Question: Find the horizontal coordinate of the first time the ball hits the ground. The result is rounded down to the nearest integer. Note that when a collision occurs, there is no horizontal energy loss, and the vertical speed is reduced to 0.9 times the original speed.
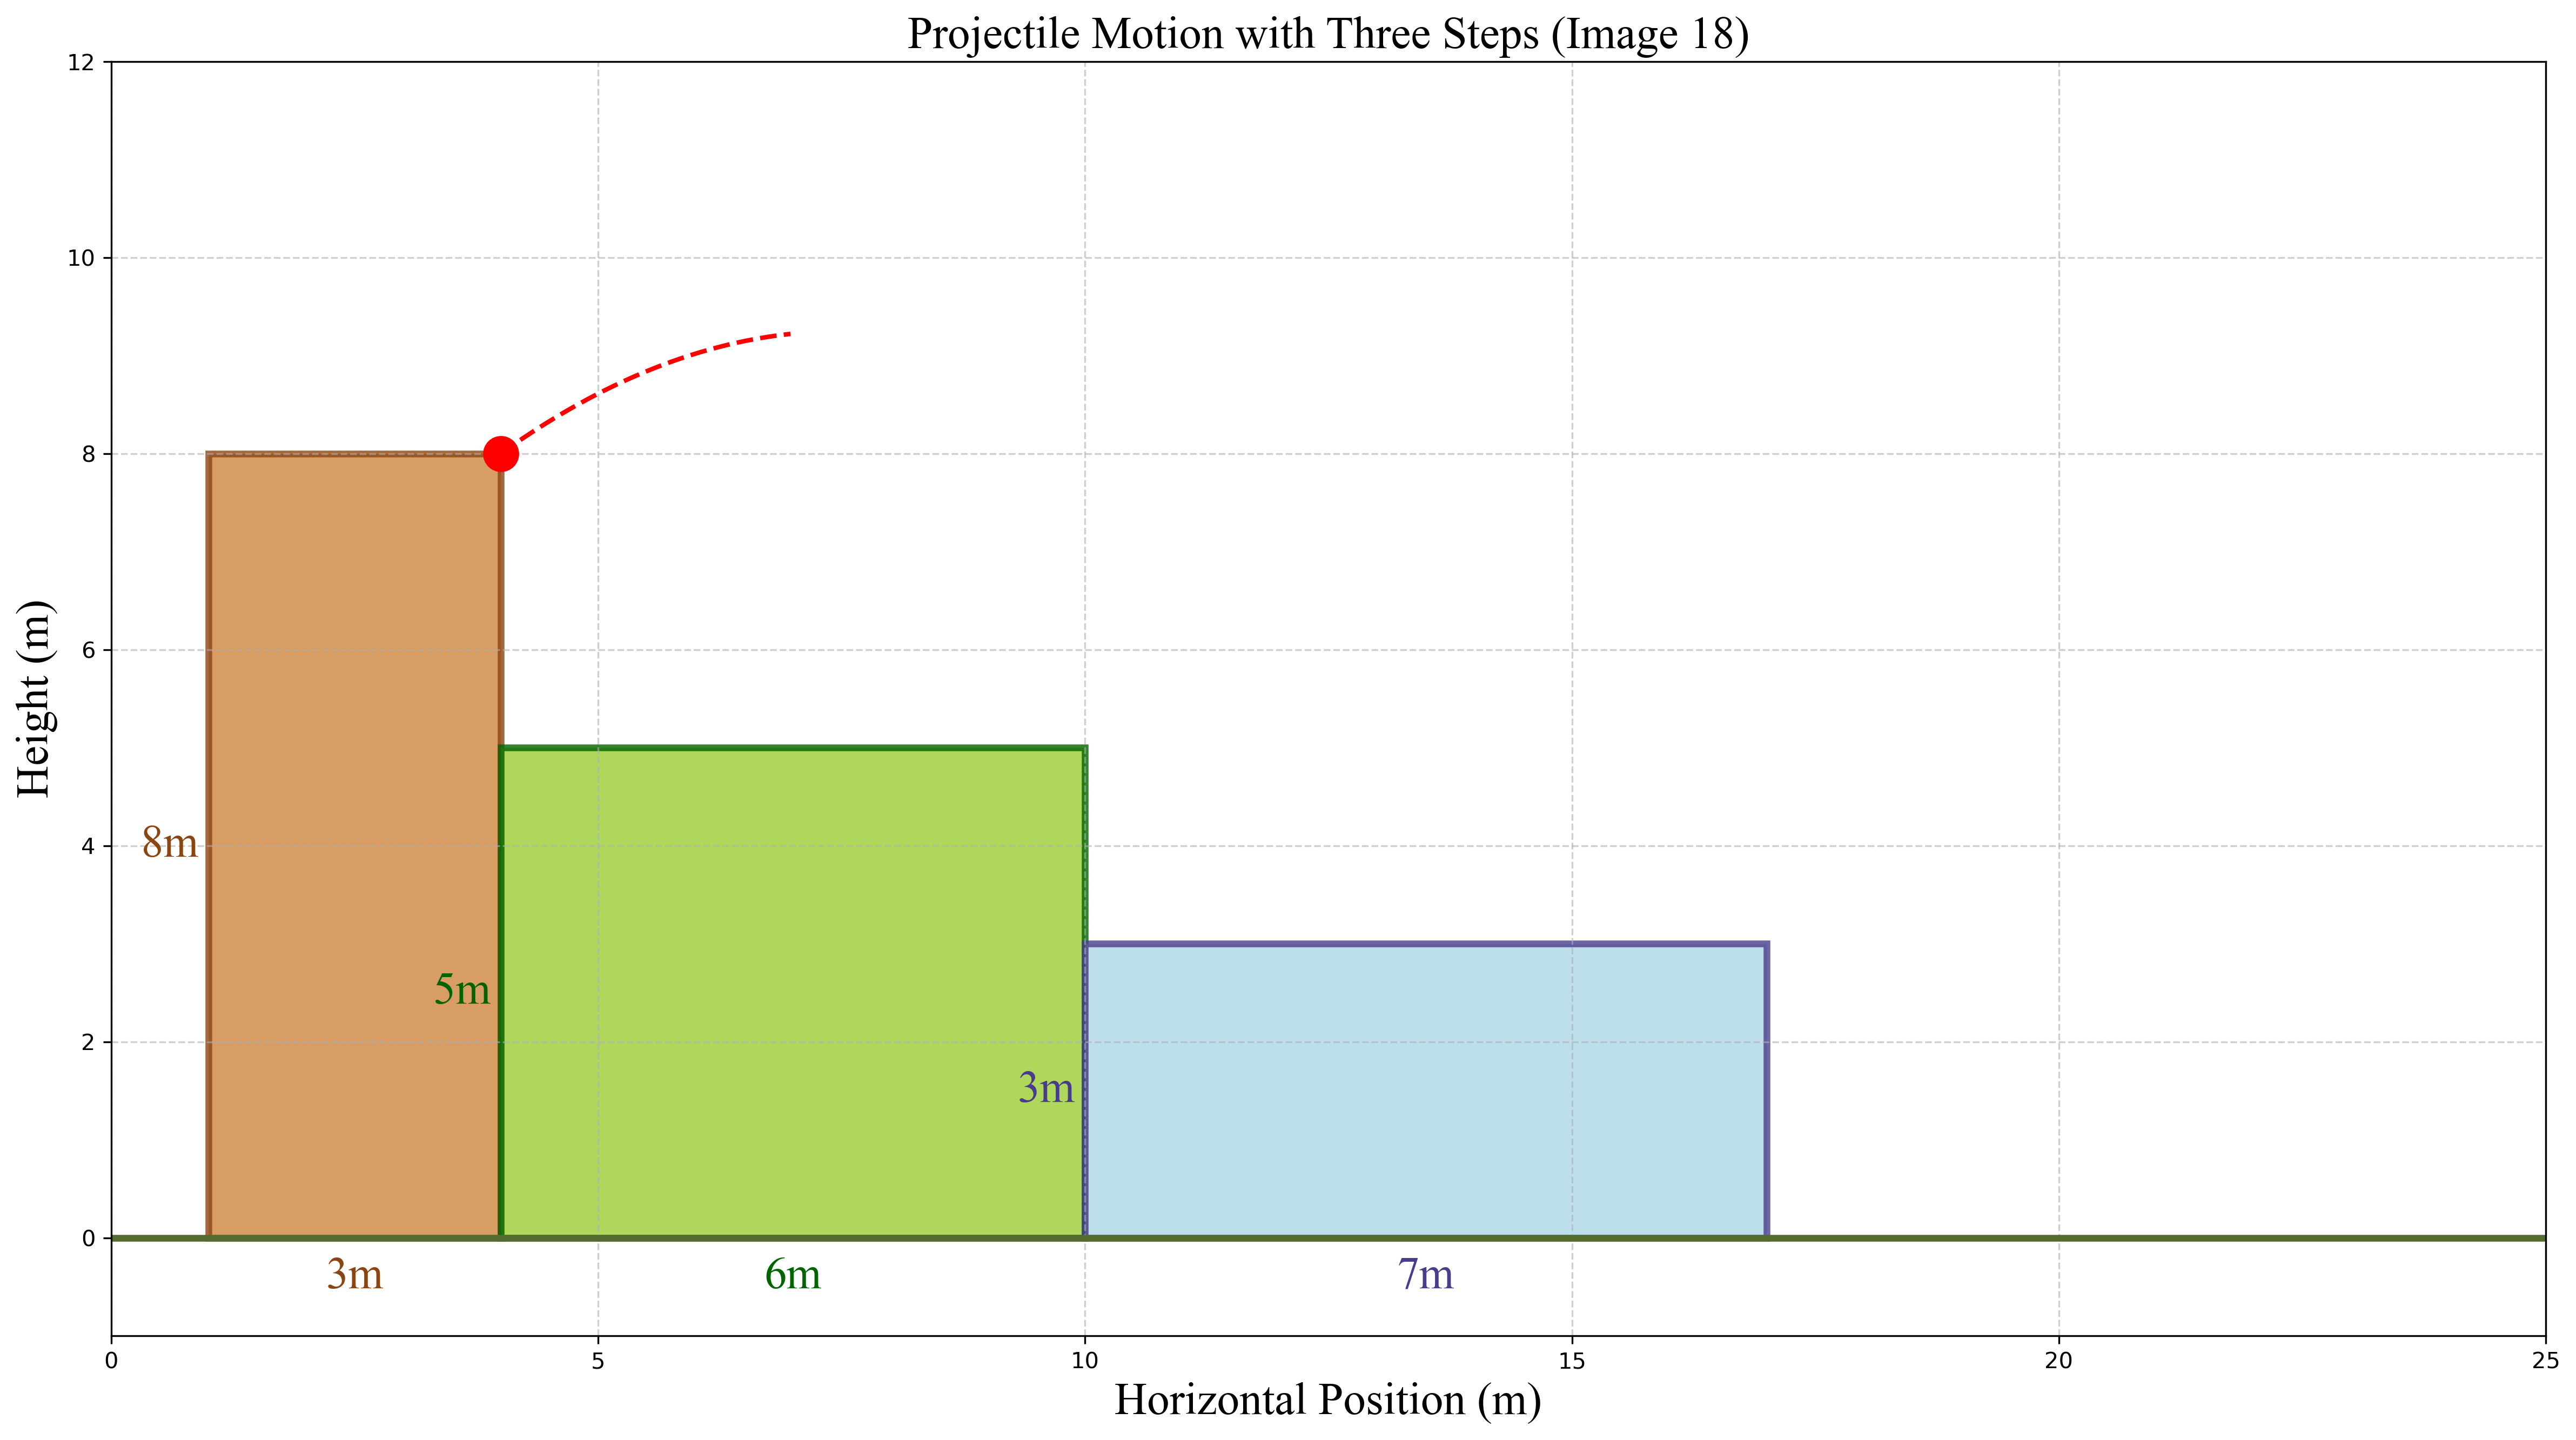
Answer: 31